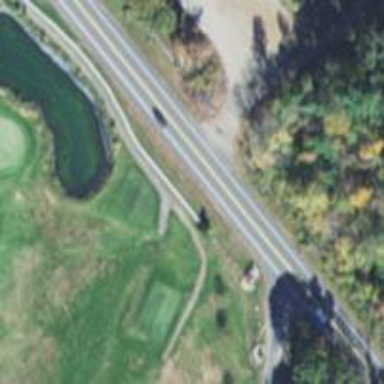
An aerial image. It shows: Path used for both walking and golf.